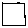
Label: square